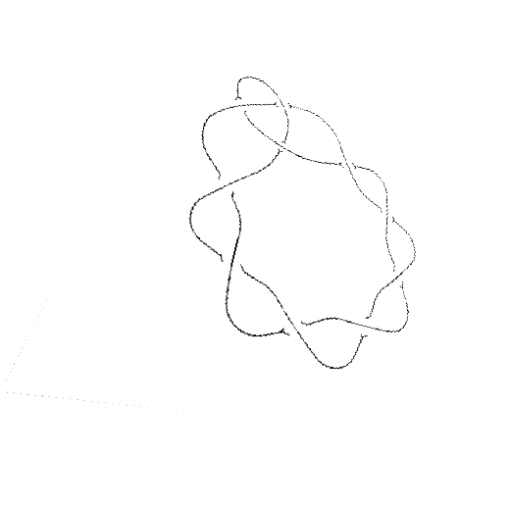
Crossing number: 10